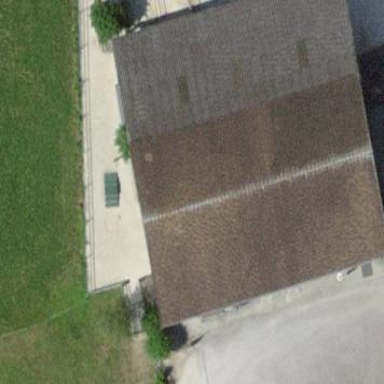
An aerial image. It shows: Barn.